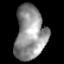
Tissue: lung
Cell type: T cells
Senescence score: 0.1306
Nuclear area (px): 1588
Mean DAPI intensity: 146.317